Question: I trying to run my custom PowerShell cmdlets from another custom cmdlets. The strange thing is that I can run my custom cmdlets manually from the Windows Powershell and it works, but when I try to trigger the same custom cmdlets it fails.

Run-Demo code:
It's basically like this the Run-Demo:
I know it missing the parameter, but 'never the less' it should find the cmdlets in PowerShell.
'''
Command cmd = new Command("Run-ContentInventory");
Runspace runSpace = RunspaceFactory.CreateRunspace();
runSpace.Open();
Pipeline pipeline = runSpace.CreatePipeline();
pipeline.Commands.Add(cmd);
Collection<PSObject> output;
output = pipeline.Invoke();
foreach (PSObject psObject in output)
{
Console.WriteLine(psObject);
}
'''
Thanks for any help!
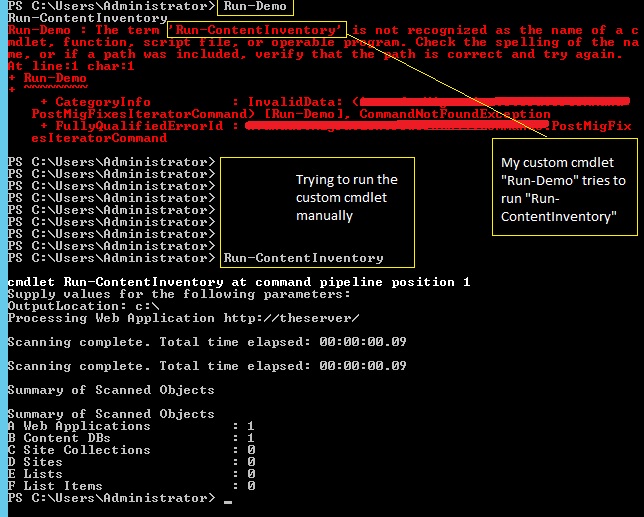
Answer: The core of your problem is that you're creating a new runspace, which won't have your cmdlets loaded. This is something you should avoid, because it eats up a lot of memory, and creates a lot of problems in trying to synchronize the two runspaces.
The trick is to use a Pipeline. Declare a private field of type Pipeline, then, in your BeginProcessing, add:
'''
pipeline = Runspace.DefaultRunspace.CreateNestedPipeline();
'''
Please dispose of the nested pipeline in EndProcessing.
In processrecord, your code should remain almost the same.